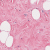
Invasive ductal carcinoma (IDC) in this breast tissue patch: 0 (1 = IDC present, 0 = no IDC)